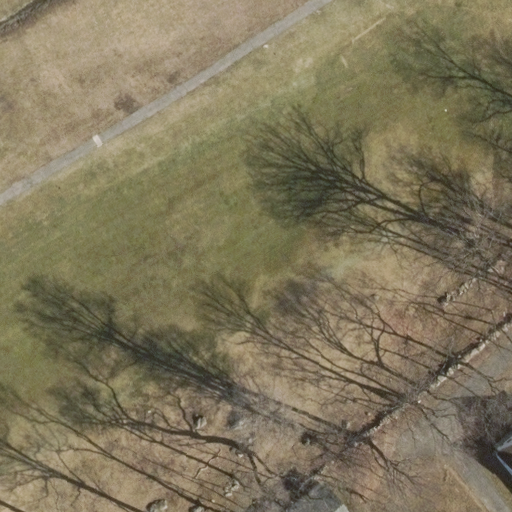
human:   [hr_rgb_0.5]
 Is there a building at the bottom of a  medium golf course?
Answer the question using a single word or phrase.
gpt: no

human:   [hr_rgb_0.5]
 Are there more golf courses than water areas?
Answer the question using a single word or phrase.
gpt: yes

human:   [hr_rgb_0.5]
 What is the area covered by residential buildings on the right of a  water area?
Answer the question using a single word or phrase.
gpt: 0m2

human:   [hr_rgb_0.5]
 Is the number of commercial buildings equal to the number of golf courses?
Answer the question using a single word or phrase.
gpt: no

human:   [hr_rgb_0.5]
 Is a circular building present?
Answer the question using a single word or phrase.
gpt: no

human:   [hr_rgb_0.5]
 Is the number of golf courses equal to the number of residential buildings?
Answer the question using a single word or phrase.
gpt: no

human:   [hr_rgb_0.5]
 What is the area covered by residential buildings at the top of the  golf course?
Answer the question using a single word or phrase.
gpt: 0m2

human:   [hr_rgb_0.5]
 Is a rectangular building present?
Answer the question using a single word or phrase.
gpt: yes

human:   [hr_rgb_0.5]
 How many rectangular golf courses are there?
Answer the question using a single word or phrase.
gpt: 1

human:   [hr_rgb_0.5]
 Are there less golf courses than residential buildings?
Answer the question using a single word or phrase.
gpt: yes

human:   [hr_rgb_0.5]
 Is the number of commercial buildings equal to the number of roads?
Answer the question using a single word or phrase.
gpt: yes

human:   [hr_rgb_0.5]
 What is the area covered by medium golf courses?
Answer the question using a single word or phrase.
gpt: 0m2

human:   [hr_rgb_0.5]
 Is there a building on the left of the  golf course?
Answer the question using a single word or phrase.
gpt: yes

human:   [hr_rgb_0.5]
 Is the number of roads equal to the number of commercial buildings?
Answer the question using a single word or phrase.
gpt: yes

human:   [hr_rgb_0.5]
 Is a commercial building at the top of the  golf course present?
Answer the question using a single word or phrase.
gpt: no

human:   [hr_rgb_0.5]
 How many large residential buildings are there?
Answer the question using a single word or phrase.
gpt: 0

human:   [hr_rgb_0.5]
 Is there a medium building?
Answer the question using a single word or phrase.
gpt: no

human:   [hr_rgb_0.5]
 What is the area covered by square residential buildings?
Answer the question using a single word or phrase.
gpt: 0m2

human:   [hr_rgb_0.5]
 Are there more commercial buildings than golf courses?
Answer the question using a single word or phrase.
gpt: no

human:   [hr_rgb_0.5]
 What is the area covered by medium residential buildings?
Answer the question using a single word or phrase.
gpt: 0m2

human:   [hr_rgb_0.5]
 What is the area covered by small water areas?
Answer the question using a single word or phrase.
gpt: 0m2

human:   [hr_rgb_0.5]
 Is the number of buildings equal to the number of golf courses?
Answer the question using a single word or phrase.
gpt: no

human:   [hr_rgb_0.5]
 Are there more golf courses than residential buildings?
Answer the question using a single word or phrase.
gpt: no

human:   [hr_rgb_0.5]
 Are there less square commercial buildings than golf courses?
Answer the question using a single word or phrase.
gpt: yes

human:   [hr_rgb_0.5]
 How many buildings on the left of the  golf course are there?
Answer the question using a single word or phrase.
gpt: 2

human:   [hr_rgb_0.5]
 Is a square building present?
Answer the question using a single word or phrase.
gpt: no

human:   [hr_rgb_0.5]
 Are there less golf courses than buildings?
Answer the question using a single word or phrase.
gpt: yes

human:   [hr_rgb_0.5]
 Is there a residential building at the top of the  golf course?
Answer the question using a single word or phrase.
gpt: no

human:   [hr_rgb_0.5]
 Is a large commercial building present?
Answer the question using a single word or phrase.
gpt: no

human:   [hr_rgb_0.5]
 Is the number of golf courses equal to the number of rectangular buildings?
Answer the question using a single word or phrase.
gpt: no

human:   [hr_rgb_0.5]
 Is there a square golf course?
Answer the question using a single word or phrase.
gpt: no

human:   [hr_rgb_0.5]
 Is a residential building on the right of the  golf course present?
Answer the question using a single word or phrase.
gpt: no

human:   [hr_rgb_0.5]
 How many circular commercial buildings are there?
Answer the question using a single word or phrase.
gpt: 0

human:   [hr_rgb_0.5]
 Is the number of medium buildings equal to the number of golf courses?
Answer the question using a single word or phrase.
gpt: no

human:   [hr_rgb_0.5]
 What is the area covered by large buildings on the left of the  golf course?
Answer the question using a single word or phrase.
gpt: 0m2

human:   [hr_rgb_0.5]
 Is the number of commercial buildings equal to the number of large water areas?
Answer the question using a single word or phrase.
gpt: yes